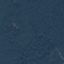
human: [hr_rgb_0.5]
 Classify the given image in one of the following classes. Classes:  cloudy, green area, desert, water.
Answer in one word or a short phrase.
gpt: green area